Question: I'm getting JSON from a servlet and turning the responseText into a JSON object by using JSON.parse(). Chrome Developer Tools shows the JSON object as having the data that I want, but when I actually try to access it I just get a bunch of 'undefined's.
Am I not interpreting the data correctly?
Screenshot of Chrome Developer Tools:

And briefly, my code to output the data:
'''
for (var i = 0, len = jsonObj.length; i < len; ++i) {
// Setup the result...
var resultRow = document.createElement("tr");
resultsTable.appendChild(resultRow);
var result = jsonObj[i];
// Name
var coverCell = resultRow.insertCell(0);
coverCell.innerHTML = result.name;
}
'''
jsonData as seen in the screenshot is passed into the output function as jsonObj.
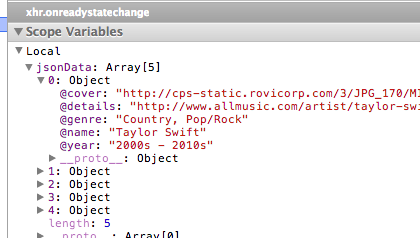
Answer: The key you are trying to access seems to have the '@' character at the front. Since the '@' character is not a valid identifier and therefore you can't use dot-notation, you can retrieve the value by using bracket notation:
'''
coverCell.innerHTML = result['@name'];
'''